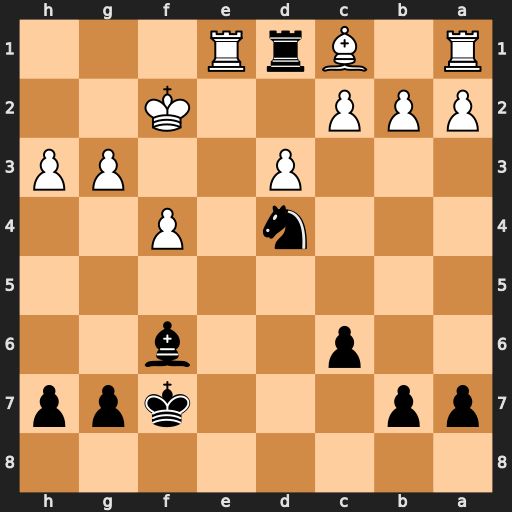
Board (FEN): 8/pp3kpp/2p2b2/8/3n1P2/3P2PP/PPP2K2/R1BrR3
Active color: b
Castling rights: -
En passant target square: -
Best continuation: Rxe1 Kxe1 Nxc2+ Kd1 Nxa1